Question: I have isolated my 'input<URL>.
The code as well,
'''
input[type="submit"] {
width: 100%;
height: 40px;
background: #FFD100;
border-radius: 5px;
box-shadow: 0 5px 0 #A58B1E;
border: none;
font-size: 20px;
color: #2b2b2b;
cursor: pointer;
position: relative;
text-shadow: 0 1px 0 rgba(255, 255, 255, 0.6);
}
input[type="submit"]:active, input[type="submit"]:focus {
box-shadow: 0 3px 0 #A58B1E;
top: 2px;
outline: none;
}
'''
Everything look great except, when I checked the site on my iphone. Since my client wanted a responsive website I figured this button I made would look great on every device.
Oh boy, I was so wrong because on my iphone the button is truly hideous. I am including an image to what the mobile view looks like and the url to the site.
Any ideas why this is happening or how I can override it?
---
(<URL>

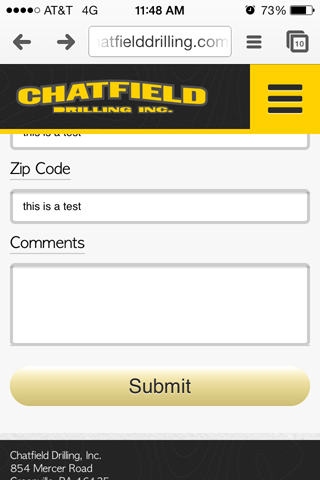
Answer: You might be looking for:
'''
-webkit-appearance: none;
'''